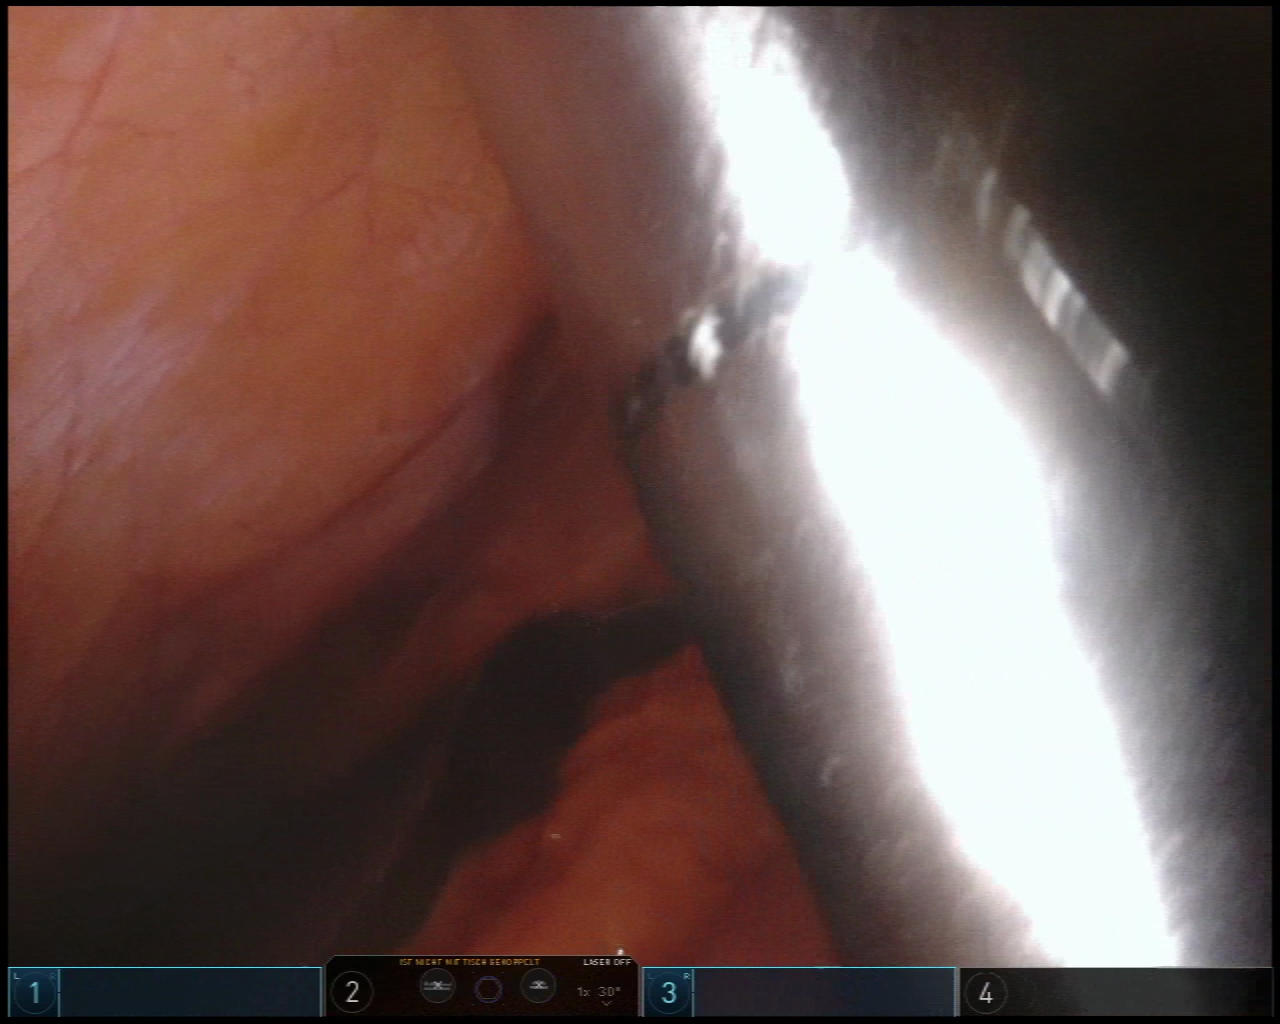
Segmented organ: liver
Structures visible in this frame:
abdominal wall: yes
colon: yes
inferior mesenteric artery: no
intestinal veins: no
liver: yes
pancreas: no
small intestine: no
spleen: no
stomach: no
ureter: no
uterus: no
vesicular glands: no